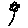
Label: flower